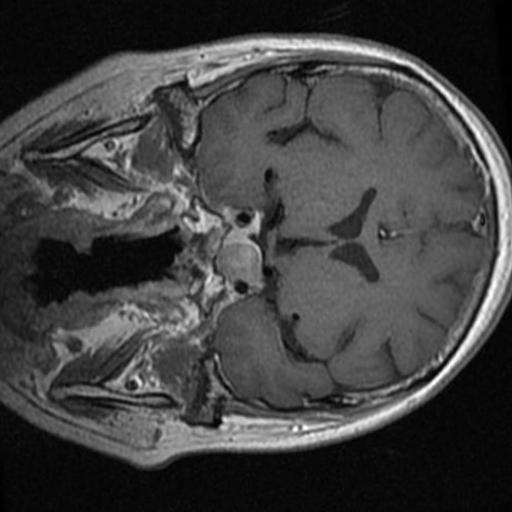
Label: brain_tumor